Question: I'm having an issue whereby objects in my collection view collide with and interact with one another unintentionally.
I have a UICollectionView that I'm populating with custom UICollectionViewCell objects. This all works fine and well. I've also got headers to separate each section.
Now, one of the basic functionality of these buttons is to have an off state, and an on state.
The problem, though, is that when I turn a button "on" to something in my first section, it turns "on" or "off" a button in my last section, which appears off screen. In addition, the section titles sort of overlap as well.

Here is the code that generates each cell:
'''
- (id) initWithFrame:(CGRect)frame {
self = [super initWithFrame:frame];
if (self) {
self.tagBtn = [UIButton buttonWithType:UIButtonTypeCustom];
self.tagBtn.frame = CGRectMake(-frame.size.width/4+20, -frame.size.width/4+15, frame.size.width, frame.size.height);
[[self.tagBtn layer] setBorderColor:[[UIColor colorWithRed:234.0f/255.0f green:99.0f/255.0f blue:74.0f/255.0f alpha:1.0f] CGColor]];
[[self.tagBtn layer] setBorderWidth:1.0f];
self.tagBtn.backgroundColor = [UIColor whiteColor];
[self.tagBtn setTitleColor:[UIColor colorWithRed:234.0f/255.0f green:99.0f/255.0f blue:74.0f/255.0f alpha:1.0f] forState:UIControlStateNormal];
self.tagBtn.titleLabel.font = [UIFont systemFontOfSize:12.0f];
[self.tagBtn addTarget:self action:@selector(toggleTag) forControlEvents:UIControlEventTouchUpInside];
[self.contentView addSubview:self.tagBtn];
}
return self;
}
'''
'''
- (UICollectionViewCell *)collectionView:(UICollectionView *)collectionView cellForItemAtIndexPath:(NSIndexPath *)indexPath {
TagCellCollectionViewCell *cell = (TagCellCollectionViewCell *) [collectionView dequeueReusableCellWithReuseIdentifier:reuseIdentifier forIndexPath:indexPath];
NSArray *data = [dataArray objectAtIndex:indexPath.section];
// Configure the cell
NSString *labelText = data[indexPath.row];
[cell.tagBtn setTitle:labelText forState:UIControlStateNormal];
return cell;
}
'''
'''
- (void) toggleTag {
if (self.tagBtn.backgroundColor == [UIColor whiteColor]) {
self.tagBtn.backgroundColor = [UIColor colorWithRed:234.0f/255.0f green:99.0f/255.0f blue:74.0f/255.0f alpha:1.0f];
[self.tagBtn setTitleColor:[UIColor whiteColor] forState:UIControlStateNormal];
}
else {
self.tagBtn.backgroundColor = [UIColor whiteColor];
[self.tagBtn setTitleColor:[UIColor colorWithRed:234.0f/255.0f green:99.0f/255.0f blue:74.0f/255.0f alpha:1.0f] forState:UIControlStateNormal];
}
}
'''
'''
- (UICollectionReusableView *) collectionView:(UICollectionView *)collectionView viewForSupplementaryElementOfKind:(NSString *)kind atIndexPath:(NSIndexPath *)indexPath {
if (kind == UICollectionElementKindSectionHeader) {
UICollectionReusableView *headerView = [collectionView dequeueReusableSupplementaryViewOfKind:UICollectionElementKindSectionHeader withReuseIdentifier:@"Header" forIndexPath:indexPath];
if (headerView == nil) {
headerView = [[UICollectionReusableView alloc] initWithFrame:CGRectMake(5, 0, 320, 25)];
}
UILabel *label = [[UILabel alloc] initWithFrame:CGRectMake(15, 0, 320, 25)];
label.text = [NSString stringWithFormat:@"Section %li", indexPath.section];
[label setTextColor:[UIColor colorWithRed:38.0f/255.0f green:34.0f/255.0f blue:108.0f/255.0f alpha:1.0f]];
headerView.backgroundColor = [UIColor colorWithRed:204.0f/255.0f green:204.0f/255.0f blue:222.0f/255.0f alpha:1.0f];
[headerView addSubview:label];
return headerView;
}
return nil;
}
'''
New button code with answer below
'''
- (UICollectionViewCell *)collectionView:(UICollectionView *)collectionView cellForItemAtIndexPath:(NSIndexPath *)indexPath {
TagCellCollectionViewCell *cell = (TagCellCollectionViewCell *) [collectionView dequeueReusableCellWithReuseIdentifier:reuseIdentifier forIndexPath:indexPath];
NSArray *data = [dataArray objectAtIndex:indexPath.section];
// Configure the cell
NSString *labelText = data[indexPath.row];
[cell.tagBtn setTitle:labelText forState:UIControlStateNormal];
[cell.tagBtn addTarget:self action:@selector(toggleTag:) forControlEvents:UIControlEventTouchUpInside];
cell.tagBtn.tag = indexPath.row + 1000*indexPath.section;
if (self.toggledIndexPath == indexPath) {
cell.tagBtn.backgroundColor = [UIColor colorWithRed:234.0f/255.0f green:99.0f/255.0f blue:74.0f/255.0f alpha:1.0f];
[cell.tagBtn setTitleColor:[UIColor whiteColor] forState:UIControlStateNormal];
}
else {
cell.tagBtn.backgroundColor = [UIColor whiteColor];
[cell.tagBtn setTitleColor:[UIColor colorWithRed:234.0f/255.0f green:99.0f/255.0f blue:74.0f/255.0f alpha:1.0f] forState:UIControlStateNormal];
}
return cell;
}
- (void) toggleTag:(UIButton *) btn {
NSIndexPath *path;
if (btn.backgroundColor == [UIColor whiteColor]) {
path = [NSIndexPath indexPathForItem:btn.tag/1000 inSection:btn.tag % 1000];
}else{
path = [NSIndexPath indexPathForItem:-1 inSection:0];
}
self.toggledIndexPath = path;
[self.collectionView reloadData];
}
'''
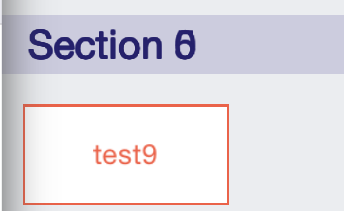
Answer: Your code has several problems having to do with cell and header view reuse. Any changes that you make to the cell's UI should be done inside cellForItemAtIndexPath, not outside like in your button's action method. If you do it in the action method, then when that cell is reused, the button will still have those changed values, but now in a different position in the collection view. You need to get the indexPath for the cell where you touched the button. There are several ways to do that, the easiest of which is to give your button a tag based on the indexPath (when you have sections, you need to use both, something like button.tag = indexPath.row + 1000*indexPath.section). In the button's action method, you should just set some property in your data source that indicates the button at a particular indexPath should have its properties changed, and then change them in an if-else clause in cellForItemAtIndexPath.
'''
- (UICollectionViewCell *)collectionView:(UICollectionView *)collectionView cellForItemAtIndexPath:(NSIndexPath *)indexPath {
TagCellCollectionViewCell *cell = (TagCellCollectionViewCell *) [collectionView dequeueReusableCellWithReuseIdentifier:reuseIdentifier forIndexPath:indexPath];
NSArray *data = [dataArray objectAtIndex:indexPath.section];
NSString *labelText = data[indexPath.row];
[cell.tagBtn setTitle:labelText forState:UIControlStateNormal];
[cell.tagBtn addTarget:self action:@selector(toggleTag:) forControlEvents:UIControlEventTouchUpInside];
cell.tagBtn.tag = indexPath.row + 1000*indexPath.section;
if (self.toggledIndexPath == indexPath) {
cell.tagBtn.backgroundColor = [UIColor colorWithRed:234.0f/255.0f green:99.0f/255.0f blue:74.0f/255.0f alpha:1.0f];
[self.tagBtn setTitleColor:[UIColor whiteColor] forState:UIControlStateNormal];
}else {
cell.tagBtn.backgroundColor = [UIColor whiteColor];
[cell.tagBtn setTitleColor:[UIColor colorWithRed:234.0f/255.0f green:99.0f/255.0f blue:74.0f/255.0f alpha:1.0f] forState:UIControlStateNormal];
}
return cell;
}
- (void) toggleTag:(UIButton *) btn {
if (self.tagBtn.backgroundColor == [UIColor whiteColor]) {
indexPath *path = [NSIndexPath indexPathForItem:btn.tag % 1000 inSection:btn.tag/1000];
}else{
indexPath *path = [NSIndexPath indexPathForItem:-1 inSection:0];
}
self.toggledIndexPath = path;
[self.tableView reloadData];
}
'''
Notice that I added the button's action method in cellForRowAtIndexPath rather than in the button's init method. toggledIndexPath is a property I added to keep track of which buttons was touched.
The problem with the section titles, is that you're adding multiple labels to your headerView, because when viewForSupplementaryElementOfKind is called and it has a cell to reuse, you're still adding a label to it. You should either create your view in a xib, or add any subviews in the init method for the view (if you're doing everything in code). The only thing you should be doing in viewForSupplementaryElementOfKind, is to set the title and return the view.